Question: I'm trying to get an image to be displayed on an HTML5 Canvas while keeping the aspect ratio and having the image reduced (if larger than the canvas). I've look around at some answers but seem to be missing something and wondered if you guys can help.
I'm using the function "calculateAspectRatioFit" suggested by one of the Stackoverflow answers, but it seems to not resize the image for me, as it did in the answer - so I may be doing something wrong :)
Here's my code:
'''
function calculateAspectRatioFit(srcWidth, srcHeight, maxWidth, maxHeight) {
var ratio = Math.min(maxWidth / srcWidth, maxHeight / srcHeight);
var rtnWidth = srcWidth*ratio;
var rtnHeight = srcHeight*ratio;
return { width: rtnWidth, height: rtnHeight };
}
var canvasImage = new Image();
canvasImage.src = "http://www.greenwallpaper.org/backgrounds/simply-green-502085.jpeg";
var ctx = this.getContext('2d');
var parentWidth = self._widgetSize[0];
var parentHeight = self._widgetSize[1];
canvasImage.onload = function() {
var imgSize = calculateAspectRatioFit(canvasImage.width, canvasImage.height, parentWidth, parentHeight);
ctx.clearRect(0, 0, parentWidth, parentHeight);
ctx.drawImage(canvasImage, 0, 0,imgSize.width, imgSize.height);
};
'''
The image is displayed but is larger than the HTML5 Canvas. What I am after is to have the image the same width as the Canvas, and if the height is larger than the height of the canvas then it overflows and is hidden...I just want to fill the width and keep the aspect ratio.
Can anyone help point out what I am missing?
Appreciate your help :)
---Update 30/11---
I've just added the answer to my code and I get the following: (this is the 2nd answer)

'''
var canvasImage = new Image();
canvasImage.src = "http://www.greenwallpaper.org/backgrounds/simply-green-502085.jpeg";
var ctx = this.getContext('2d');
canvasImage.onload = scaleAndDraw(this, ctx, canvasImage);
function scaleAndDraw(canvas, ctx, srcImage) {
// Image is 2560x1600 - so we need to scale down to canvas size...
// does this code actually 'scale' the image? Image of result suggests it doesn't.
var aspect = getAspect(canvas, srcImage);
var canvasWidth = (srcImage.width * aspect);
var canvasHeight = (srcImage.height * aspect);
ctx.drawImage(srcImage, 0, 0, canvasWidth|0, canvasHeight|0);
}
function getAspect(canvas, image) {
return canvas.size[0] / image.width;
}
'''
So the code for displaying the image works, but the image is keeping it's dimensions and is not resizing to the dimensions of the canvas.
Hopefully the image will help you see the problem I am having. Larger images do not seem to rescale to fit in the canvas while keeping aspect ratio.
Any thoughts? :)
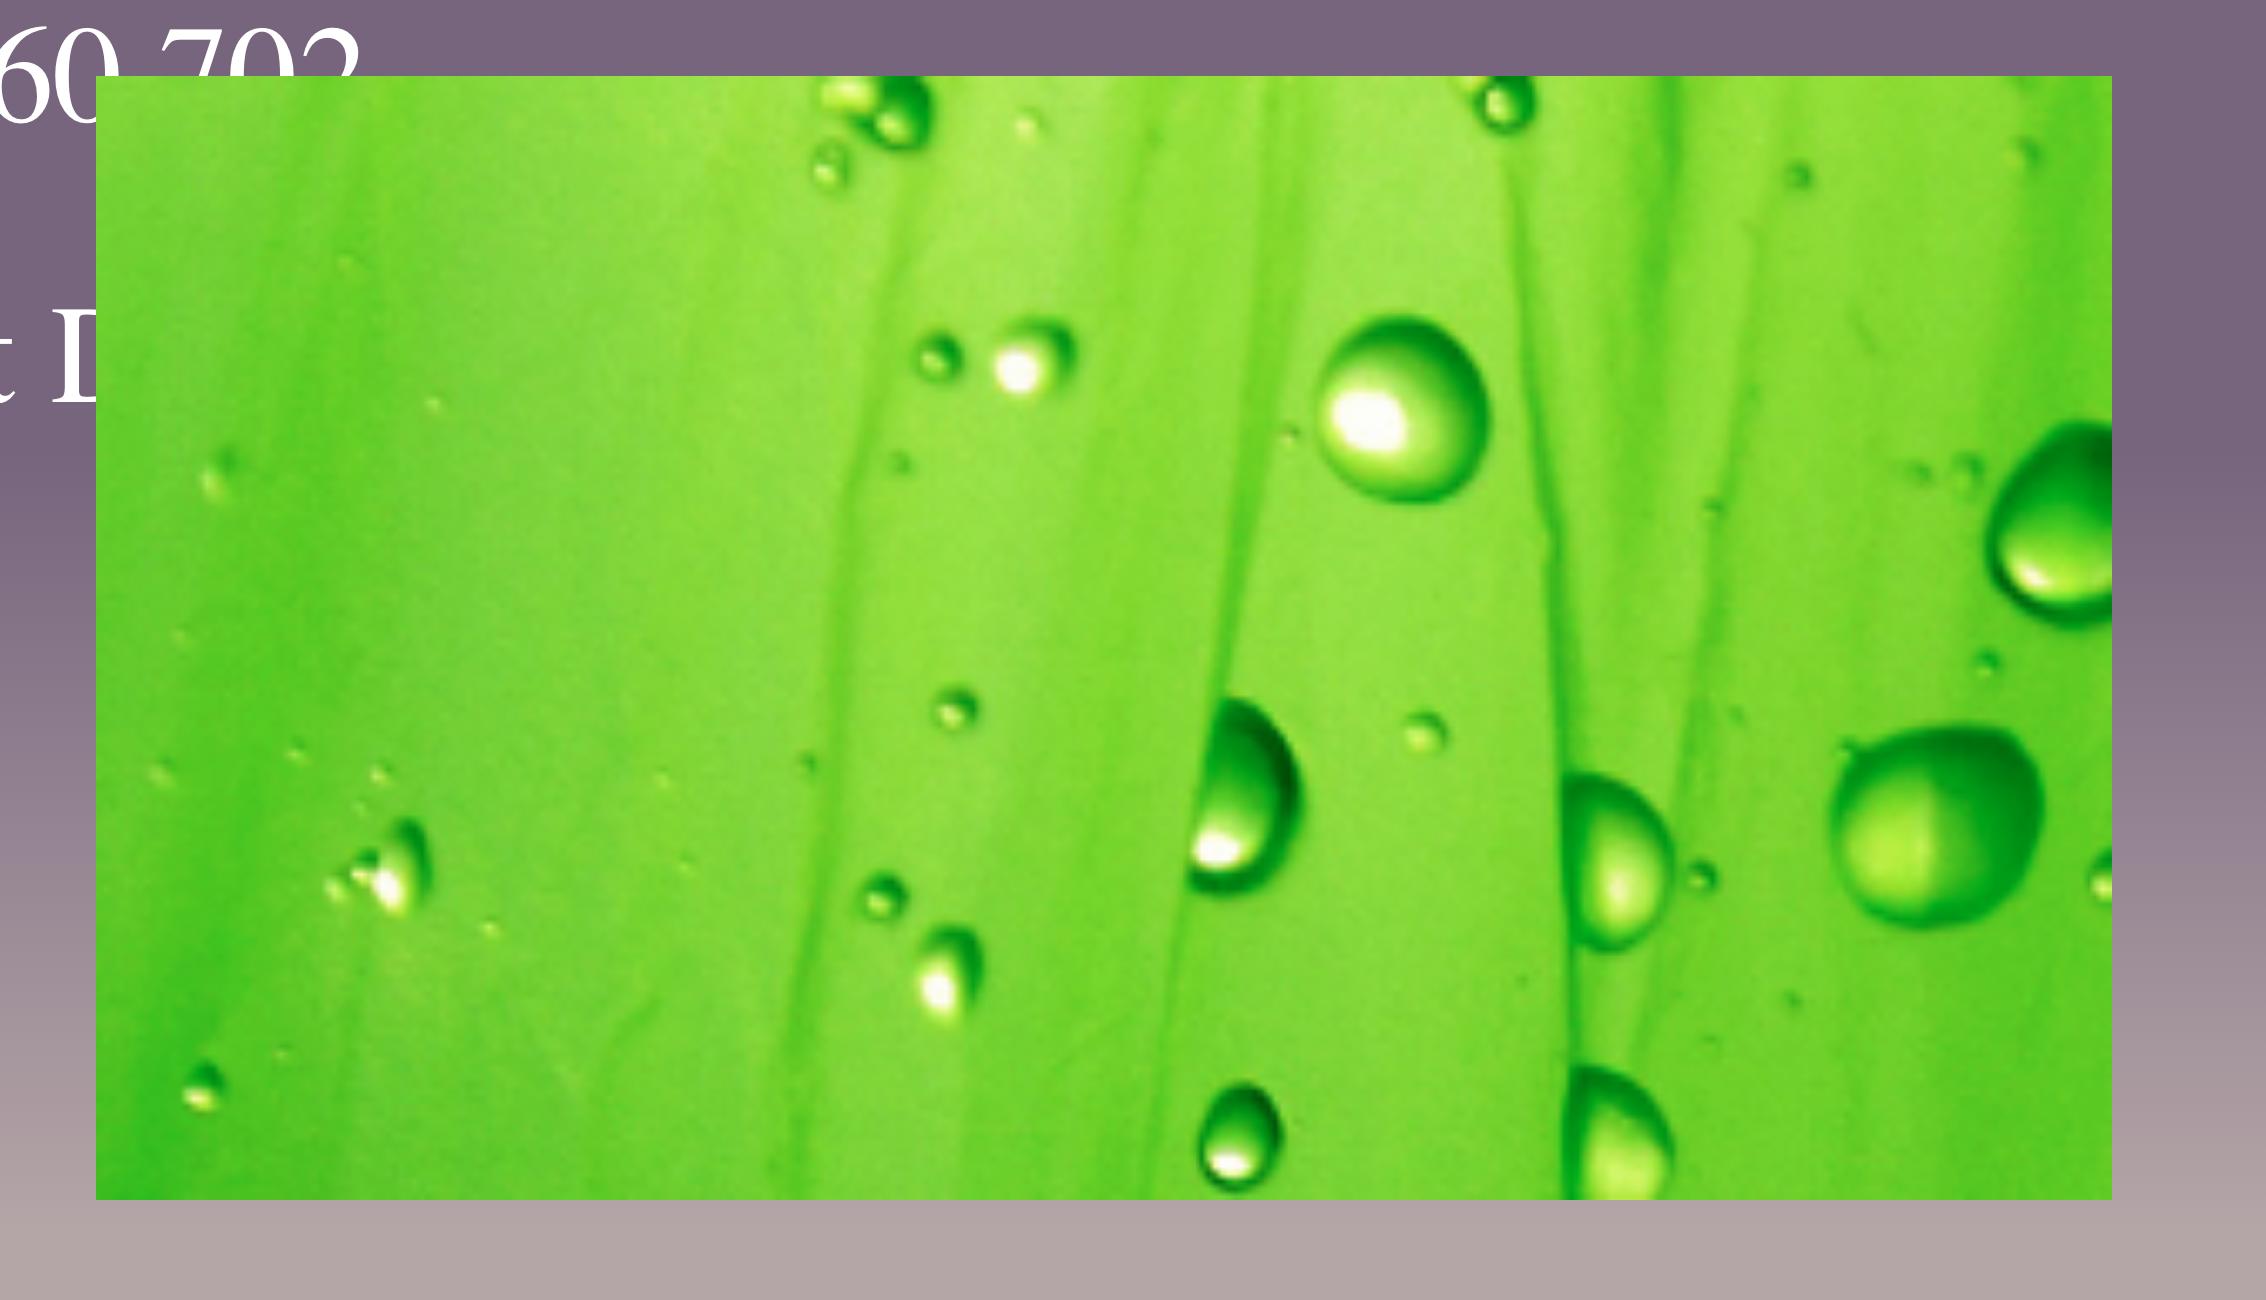
Answer: Your code works for me as long as I supply sane parentWidth,parentHeight values:
'''
var canvas=document.getElementById("canvas");
var ctx=canvas.getContext("2d");
function calculateAspectRatioFit(srcWidth, srcHeight, maxWidth, maxHeight) {
var ratio = Math.min(maxWidth / srcWidth, maxHeight / srcHeight);
var rtnWidth = srcWidth*ratio;
var rtnHeight = srcHeight*ratio;
return { width: rtnWidth, height: rtnHeight };
}
var parentWidth = 100; //self._widgetSize[0];
var parentHeight = 50; //self._widgetSize[1];
var canvasImage = new Image();
canvasImage.onload = function() {
var imgSize = calculateAspectRatioFit(canvasImage.width, canvasImage.height, parentWidth, parentHeight);
ctx.clearRect(0, 0, parentWidth, parentHeight);
ctx.drawImage(canvasImage,30,30,imgSize.width, imgSize.height);
};
canvasImage.src = "http://www.greenwallpaper.org/backgrounds/simply-green-502085.jpeg";
'''
'''
body{ background-color: ivory; padding:10px; }
#canvas{border:1px solid red;}
'''
'''
<canvas id="canvas" width=300 height=300></canvas>
'''